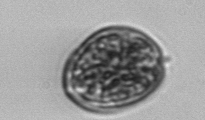
Label: Prorocentrum